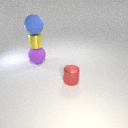
small red metal cylinder in front of large purple rubber sphere